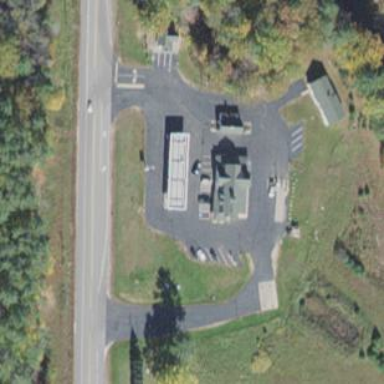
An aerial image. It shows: Convenience shop.